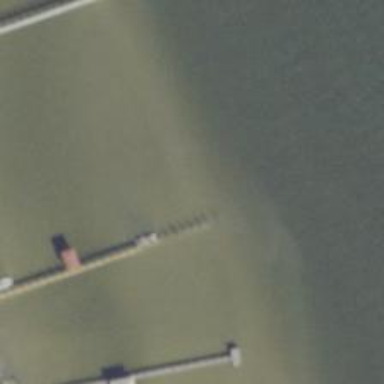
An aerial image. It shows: Man-made pier.